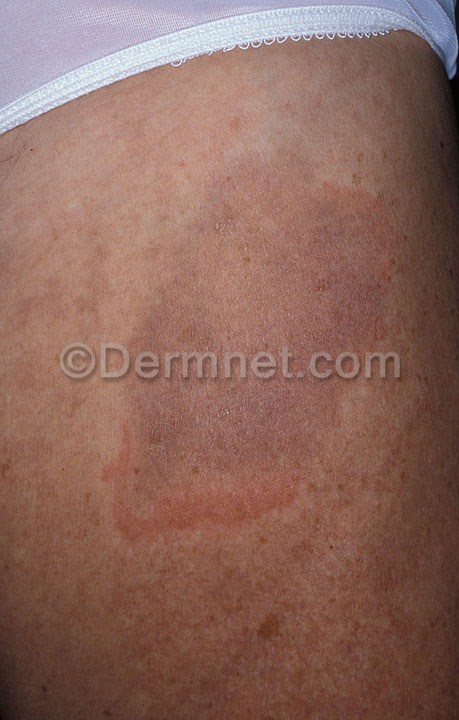
Disease: Urticaria Hives